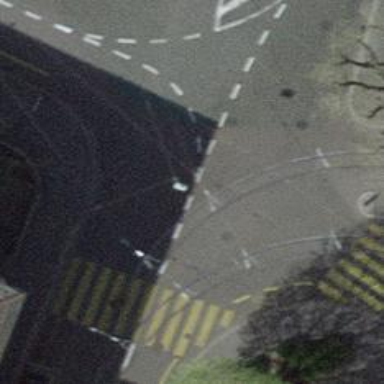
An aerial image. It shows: Tram level crossing on railway.